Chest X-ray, PA view. Patient: 50 years old, sex M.
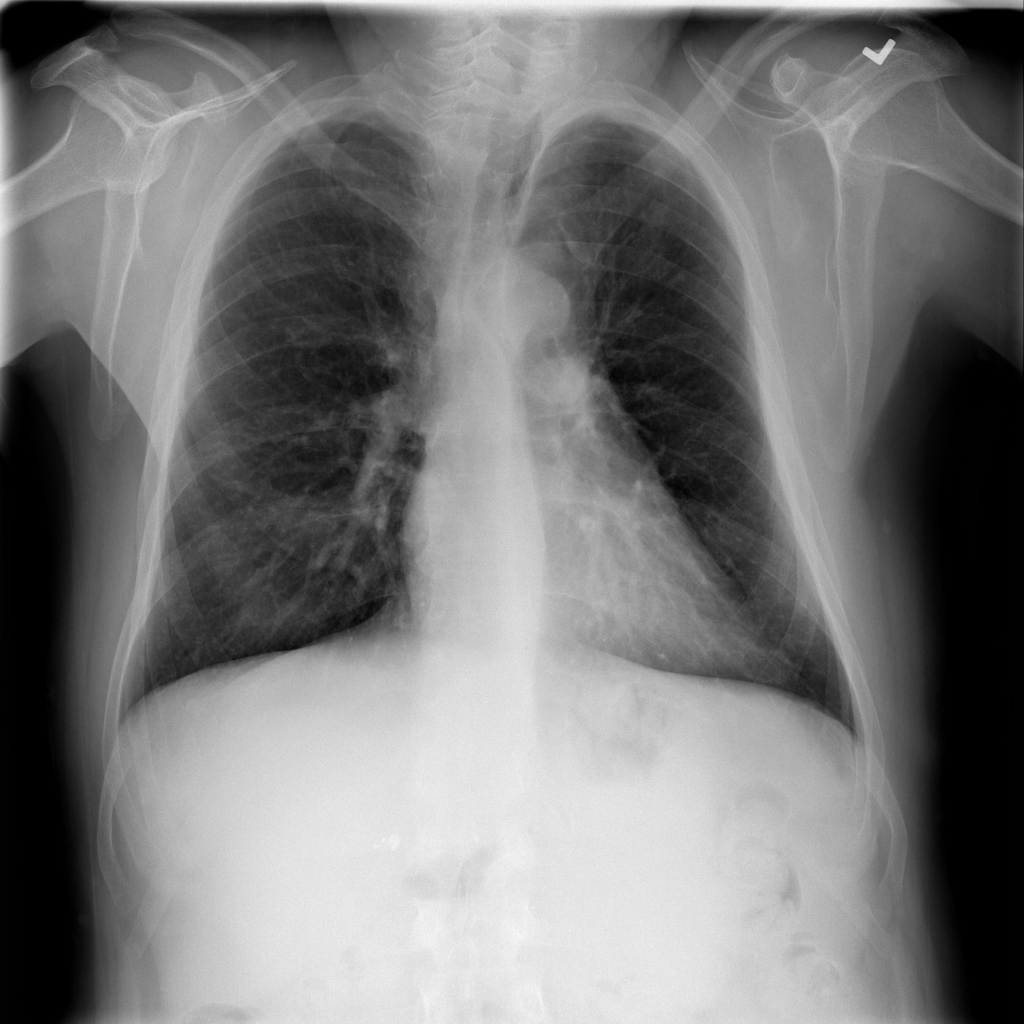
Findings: No Finding